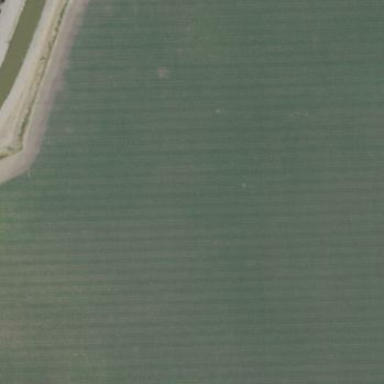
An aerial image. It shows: Farmland with fields for crop cultivation.